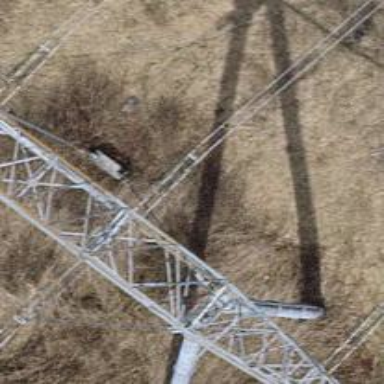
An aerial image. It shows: Power line in the image.